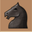
Piece: bN